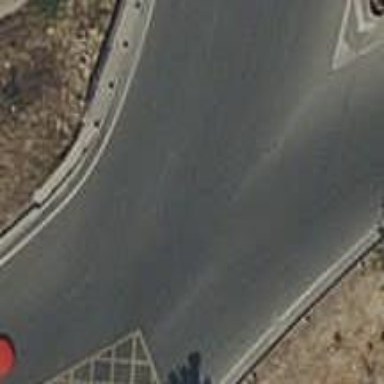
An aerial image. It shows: Primary highway intersecting roundabout.